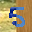
Label: 5